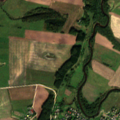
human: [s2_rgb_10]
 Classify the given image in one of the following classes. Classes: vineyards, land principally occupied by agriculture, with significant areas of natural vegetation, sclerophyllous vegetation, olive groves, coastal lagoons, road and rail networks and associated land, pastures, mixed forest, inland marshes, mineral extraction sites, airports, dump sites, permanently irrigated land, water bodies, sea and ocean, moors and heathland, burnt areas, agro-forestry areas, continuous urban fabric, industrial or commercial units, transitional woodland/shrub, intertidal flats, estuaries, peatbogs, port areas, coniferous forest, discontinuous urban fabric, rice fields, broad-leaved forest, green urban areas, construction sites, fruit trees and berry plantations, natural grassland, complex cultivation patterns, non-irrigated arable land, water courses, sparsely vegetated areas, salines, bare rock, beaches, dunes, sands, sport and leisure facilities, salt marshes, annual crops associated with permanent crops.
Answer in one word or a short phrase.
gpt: discontinuous urban fabric, non-irrigated arable land, complex cultivation patterns, land principally occupied by agriculture, with significant areas of natural vegetation, broad-leaved forest